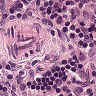
Metastatic tissue present: no